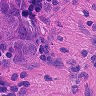
Metastatic tissue present: yes